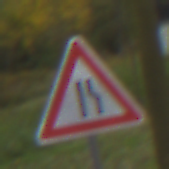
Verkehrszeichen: EinseitigVerengteFahrbahnRechts
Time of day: Midday
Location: Outdoor (Nature)
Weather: Overcast
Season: Autumn
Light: Natural